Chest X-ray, PA view. Patient: 59 years old, sex F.
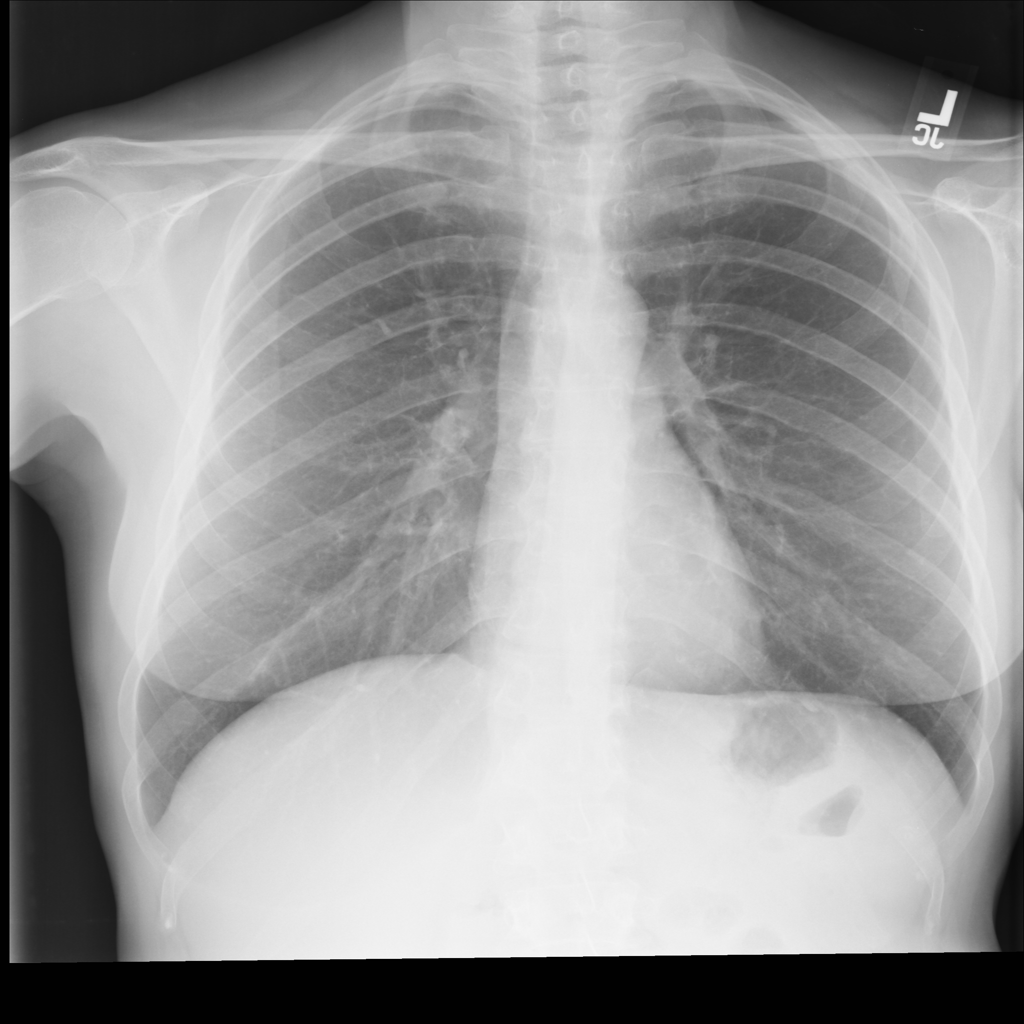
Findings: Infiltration